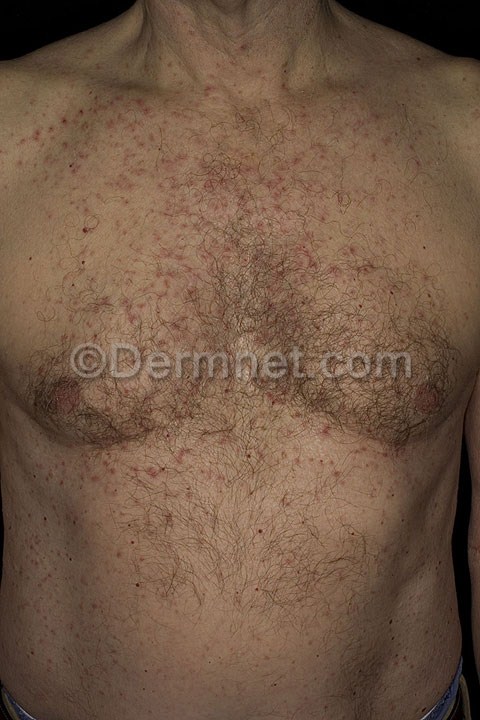
Disease: Exanthems and Drug Eruptions